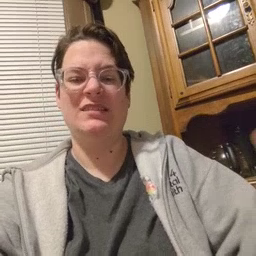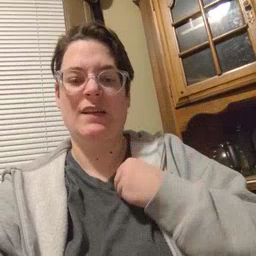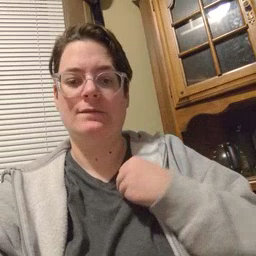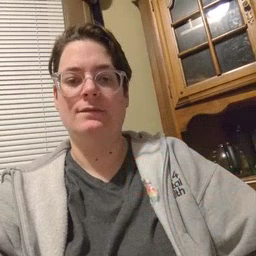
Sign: give